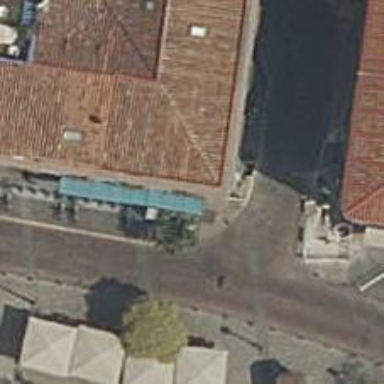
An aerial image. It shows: Restaurant.